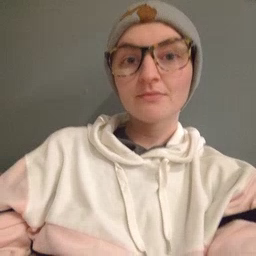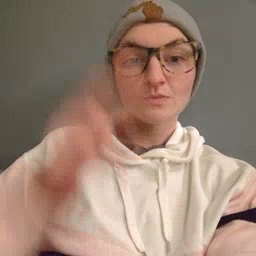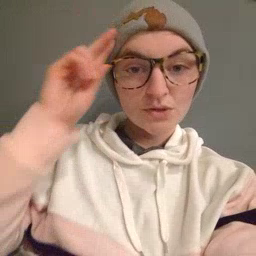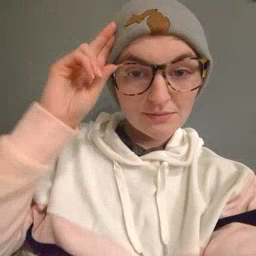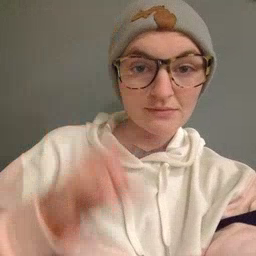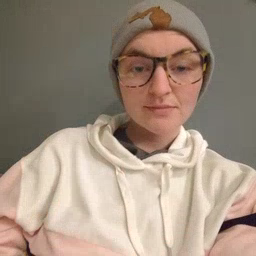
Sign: uncle